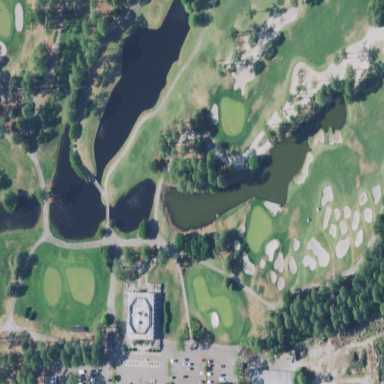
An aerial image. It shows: Water hazard in golf course. The hazard is natural water feature.